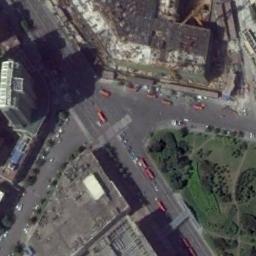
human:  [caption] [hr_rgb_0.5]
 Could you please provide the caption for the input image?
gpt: There are many moving and waiting vehicles on the road at the intersection, Many buildings and some trees around the intersection .

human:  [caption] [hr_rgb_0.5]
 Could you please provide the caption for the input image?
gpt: There are many different shapes of buildings beside the intersection .

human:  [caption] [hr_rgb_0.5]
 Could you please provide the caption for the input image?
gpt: There are two zebra crossings at the intersection .

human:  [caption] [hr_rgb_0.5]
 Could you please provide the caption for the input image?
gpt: An intersection with normal traffic located in a commercial area .

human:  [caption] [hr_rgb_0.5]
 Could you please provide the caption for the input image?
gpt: An intersection beside a green lawn with some trees .